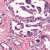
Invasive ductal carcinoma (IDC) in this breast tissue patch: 1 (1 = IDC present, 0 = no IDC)